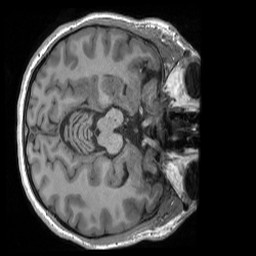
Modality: T1w
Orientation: axial
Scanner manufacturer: siemens
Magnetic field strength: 3 T
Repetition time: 2.4 s
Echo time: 0.00224 s